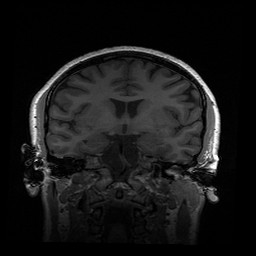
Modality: T1w
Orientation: sagittal